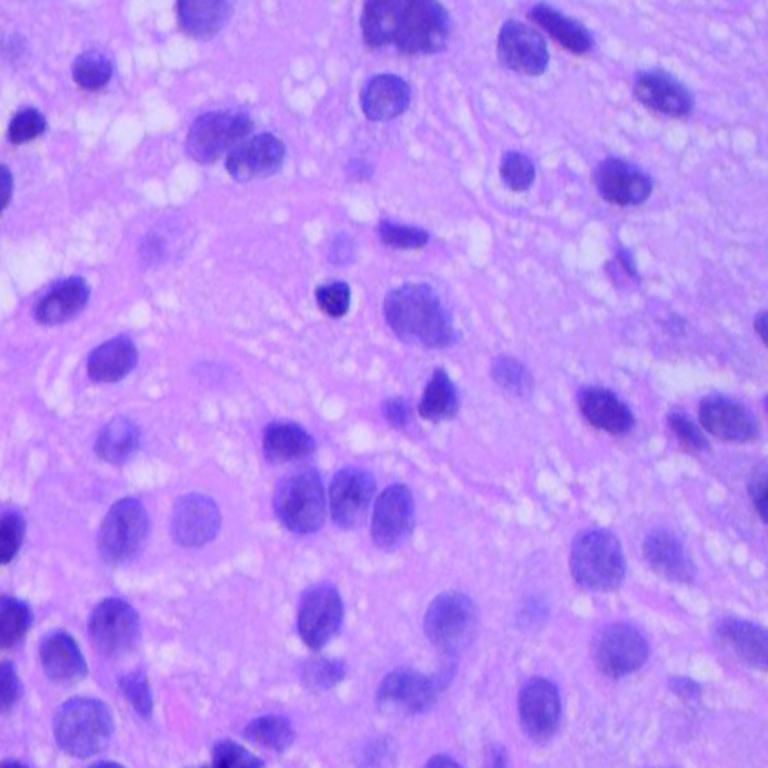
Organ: lung
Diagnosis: squamous carcinomas